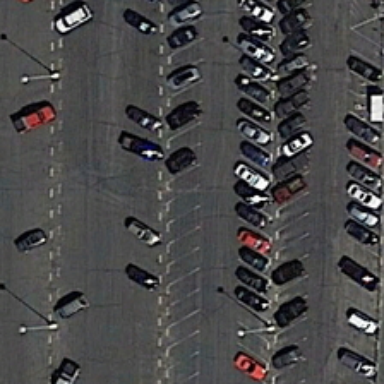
A lot of cars parked in the parking lot .